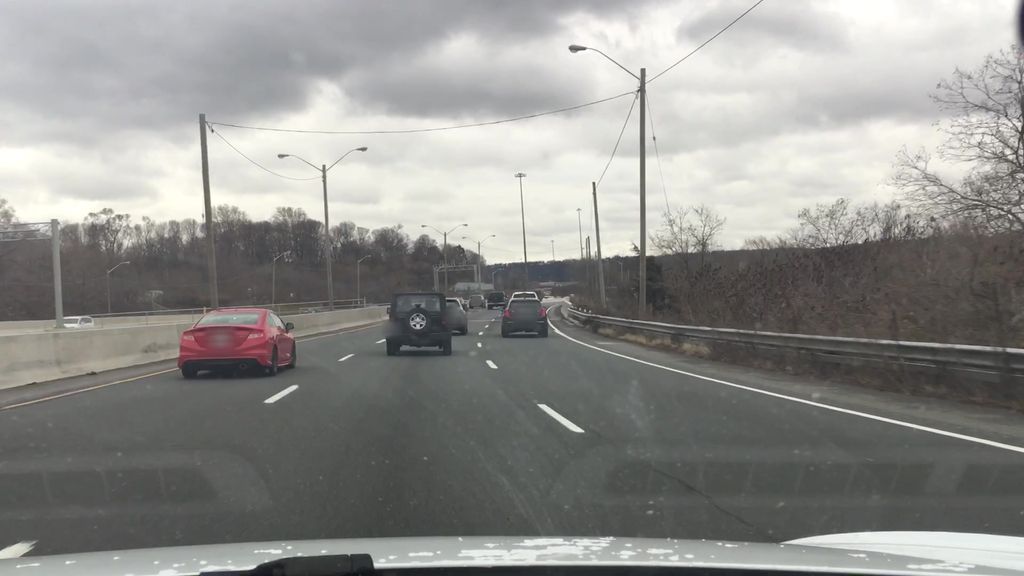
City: hamilton